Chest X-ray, PA view. Patient: 50 years old, sex M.
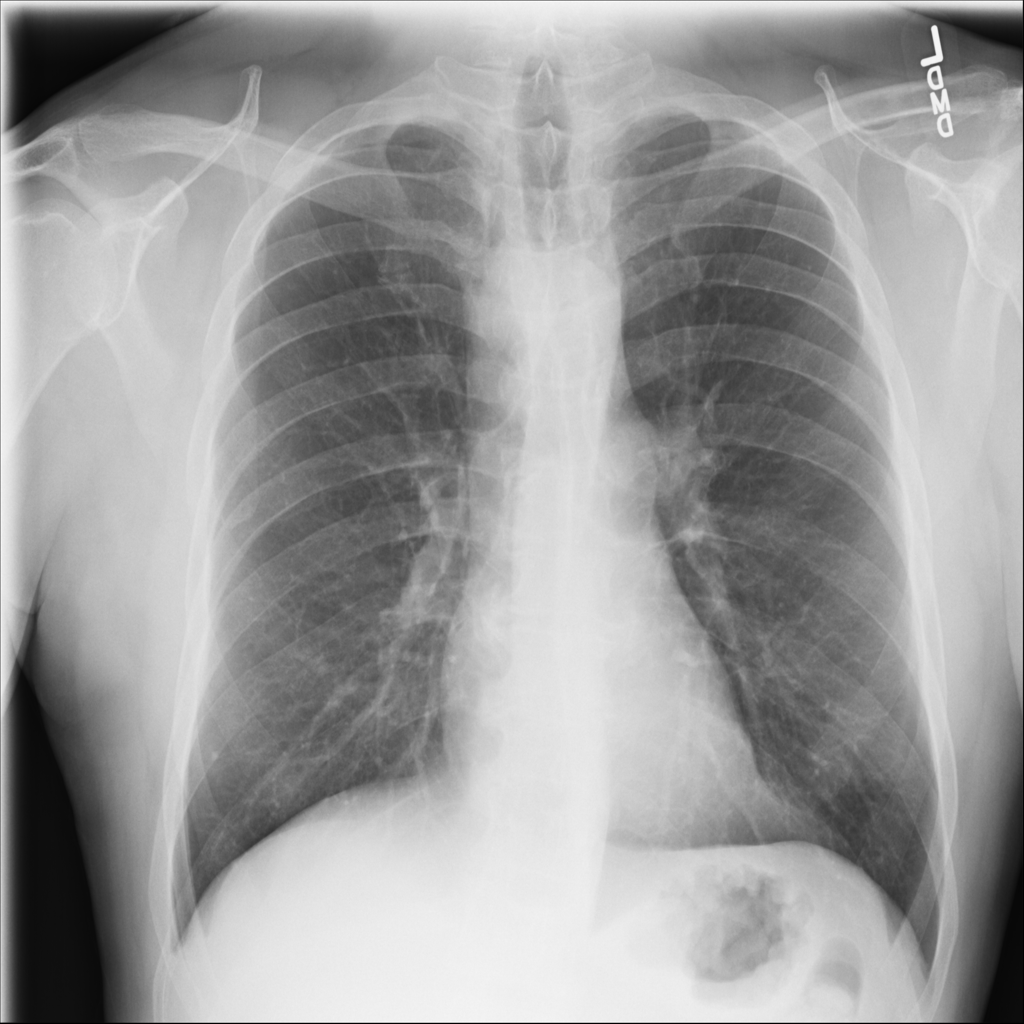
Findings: Emphysema